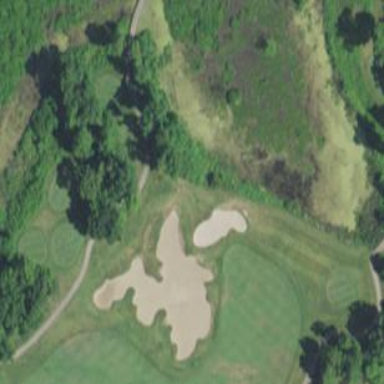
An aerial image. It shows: Golf bunker filled with sandy terrain.